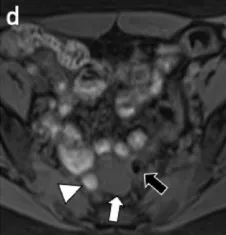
Axial T1-weighted fat-suppressed pre-contrast.
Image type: radiology (mri)